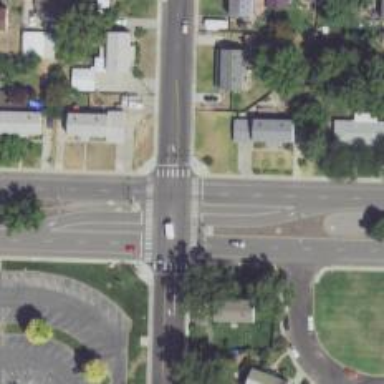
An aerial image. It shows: Marked road crossing.